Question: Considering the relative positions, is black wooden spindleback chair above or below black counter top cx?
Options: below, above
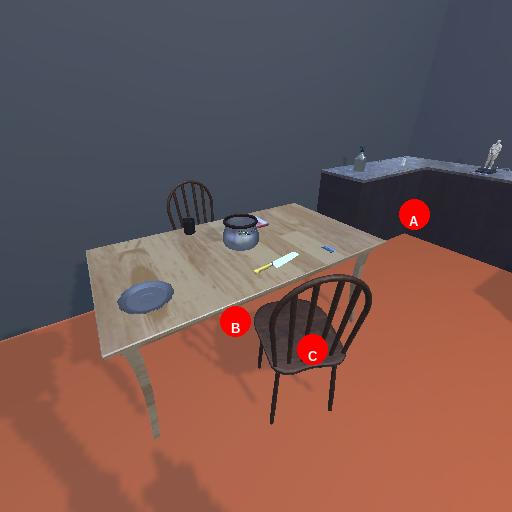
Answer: below